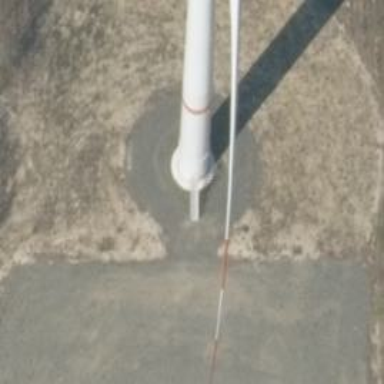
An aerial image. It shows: Wind turbine generator made by Vestas. The generator utilizes wind as its power source and belongs to the horizontal axis type.